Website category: restaurant
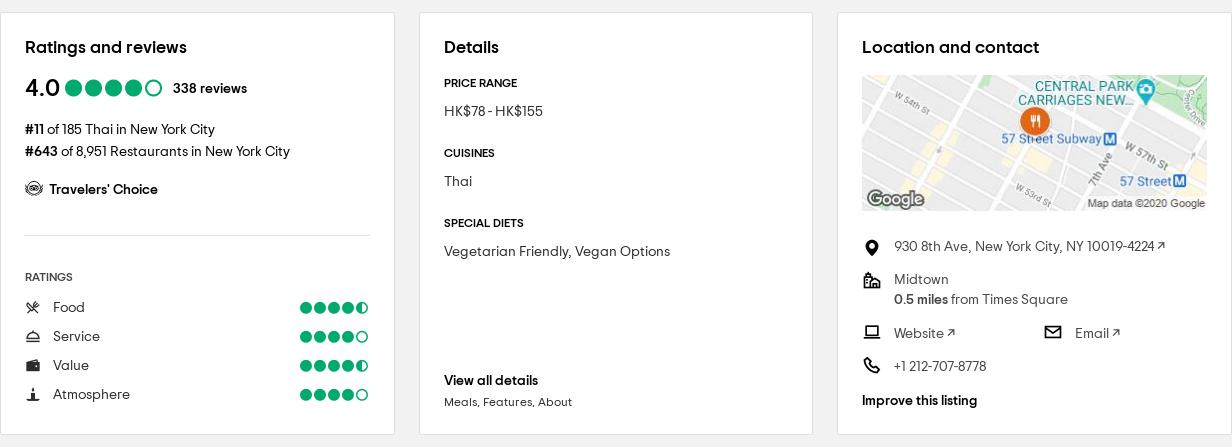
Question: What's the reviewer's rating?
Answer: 4.0

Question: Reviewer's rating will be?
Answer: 4.0

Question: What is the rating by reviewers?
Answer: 4.0

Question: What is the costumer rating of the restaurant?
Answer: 4.0

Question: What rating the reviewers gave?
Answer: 4.0

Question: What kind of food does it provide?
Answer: Thai

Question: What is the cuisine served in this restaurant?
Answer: Thai

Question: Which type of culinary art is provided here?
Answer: Thai

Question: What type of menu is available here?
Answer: Thai

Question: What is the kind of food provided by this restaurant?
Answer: Thai

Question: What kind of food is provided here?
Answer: Thai

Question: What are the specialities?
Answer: Thai

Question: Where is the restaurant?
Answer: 930 8th Ave, New York City, NY 10019-4224

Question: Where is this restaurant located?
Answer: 930 8th Ave, New York City, NY 10019-4224

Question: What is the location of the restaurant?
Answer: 930 8th Ave, New York City, NY 10019-4224

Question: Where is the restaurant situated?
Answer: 930 8th Ave, New York City, NY 10019-4224

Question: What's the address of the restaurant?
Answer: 930 8th Ave, New York City, NY 10019-4224

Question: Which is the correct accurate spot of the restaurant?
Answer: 930 8th Ave, New York City, NY 10019-4224

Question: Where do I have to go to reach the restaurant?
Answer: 930 8th Ave, New York City, NY 10019-4224

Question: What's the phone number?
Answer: +1 212-707-8778

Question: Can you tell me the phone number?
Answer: +1 212-707-8778

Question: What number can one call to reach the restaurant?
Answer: +1 212-707-8778

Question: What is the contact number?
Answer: +1 212-707-8778

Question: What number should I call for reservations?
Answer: +1 212-707-8778

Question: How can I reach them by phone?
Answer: +1 212-707-8778